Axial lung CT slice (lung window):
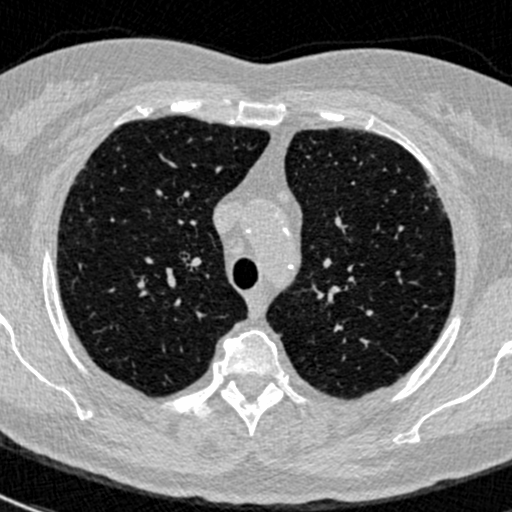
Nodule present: no